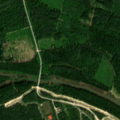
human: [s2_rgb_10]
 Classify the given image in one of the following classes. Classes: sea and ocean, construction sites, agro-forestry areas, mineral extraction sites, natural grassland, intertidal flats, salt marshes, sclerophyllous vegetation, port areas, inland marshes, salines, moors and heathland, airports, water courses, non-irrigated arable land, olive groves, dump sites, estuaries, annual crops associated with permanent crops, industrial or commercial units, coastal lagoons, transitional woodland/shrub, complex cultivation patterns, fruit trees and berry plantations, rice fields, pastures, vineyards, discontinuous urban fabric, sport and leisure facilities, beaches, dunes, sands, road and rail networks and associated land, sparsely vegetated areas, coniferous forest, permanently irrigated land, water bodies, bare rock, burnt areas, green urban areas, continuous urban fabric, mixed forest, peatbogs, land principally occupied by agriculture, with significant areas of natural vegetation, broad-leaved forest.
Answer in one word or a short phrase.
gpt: land principally occupied by agriculture, with significant areas of natural vegetation, broad-leaved forest